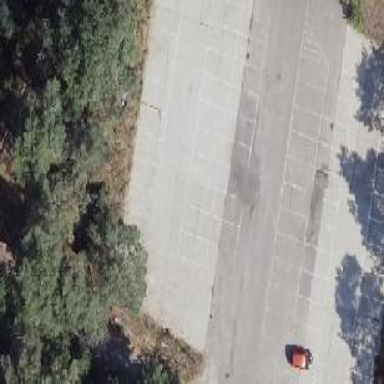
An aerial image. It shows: Parking area with surface.